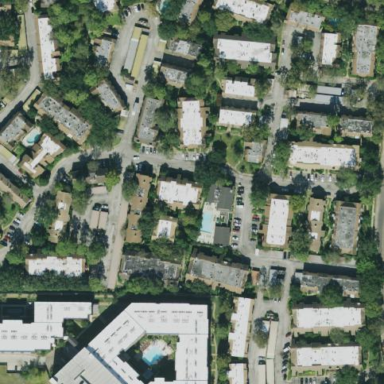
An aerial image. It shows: Condominium in residential area.